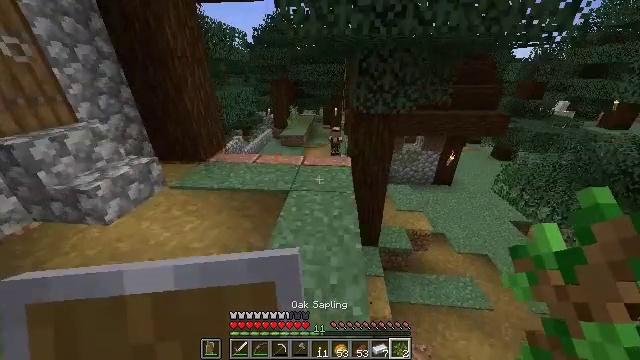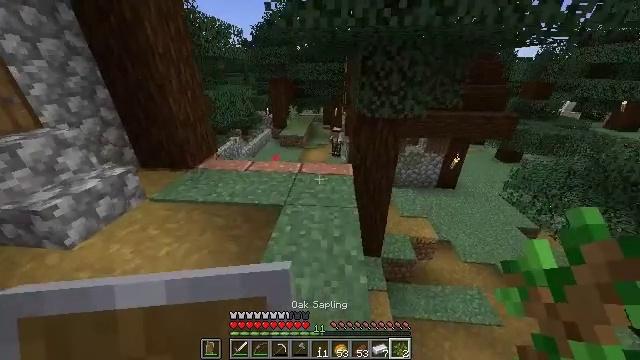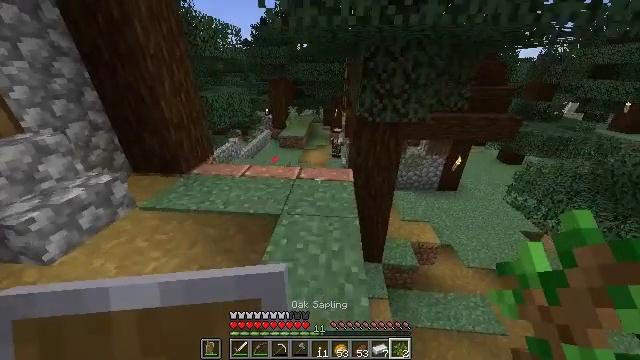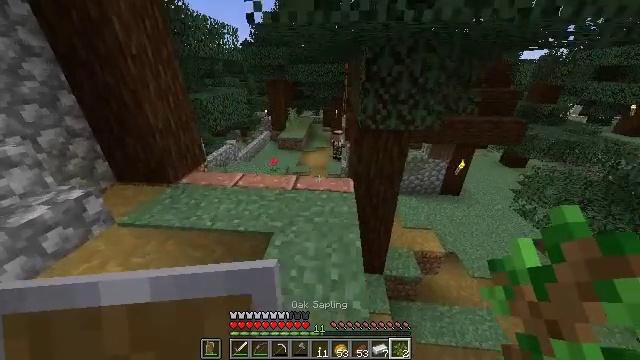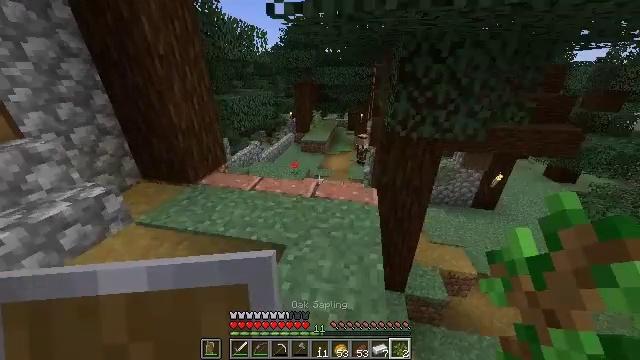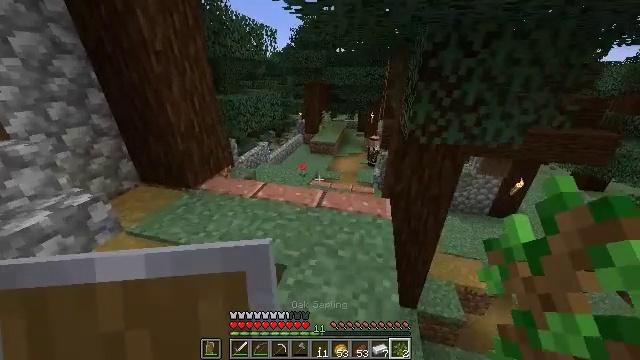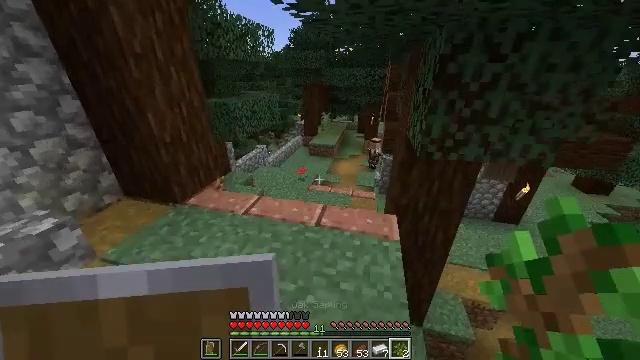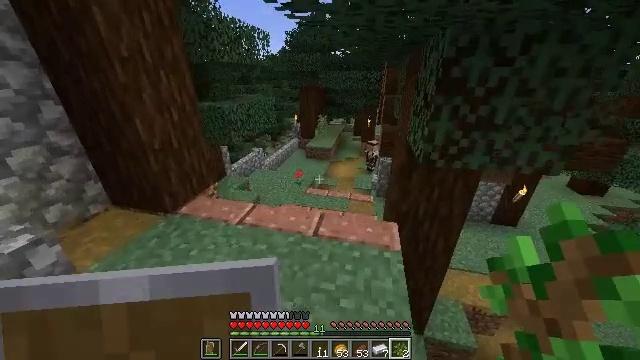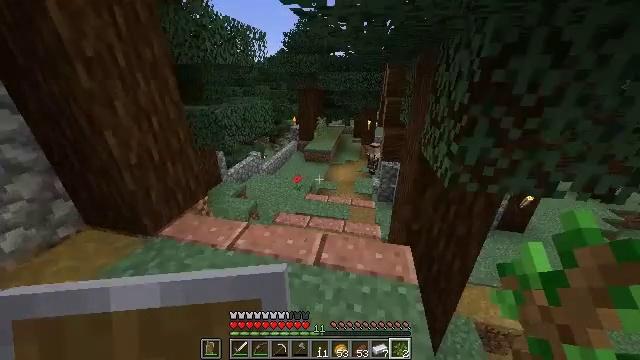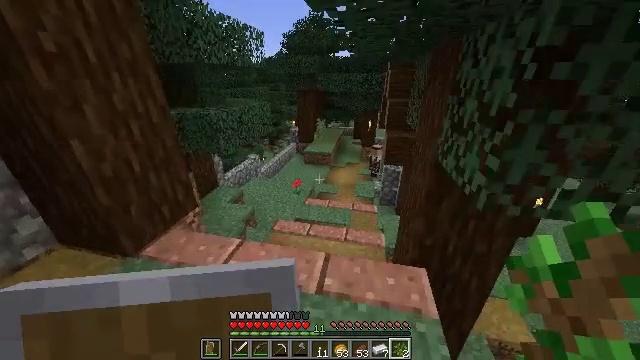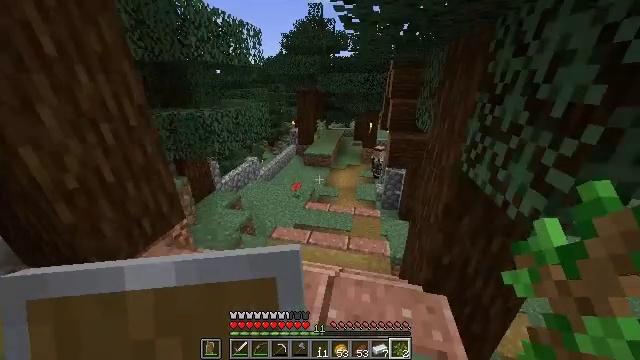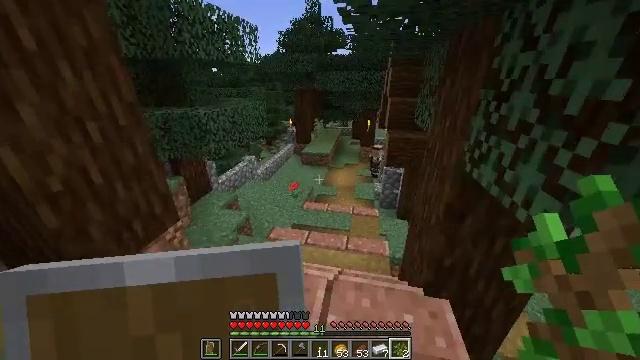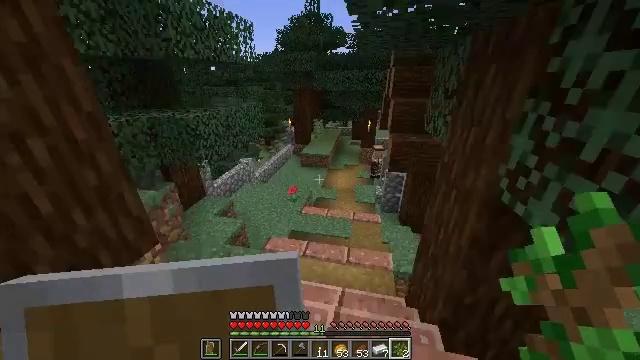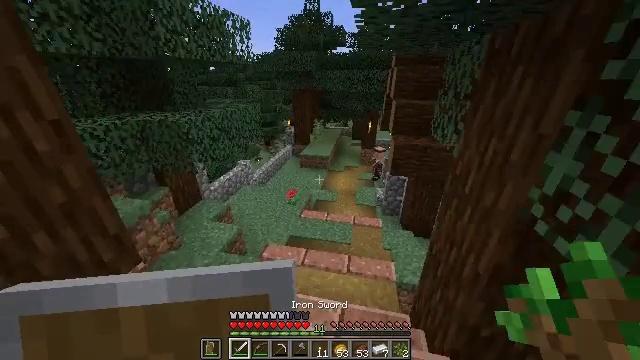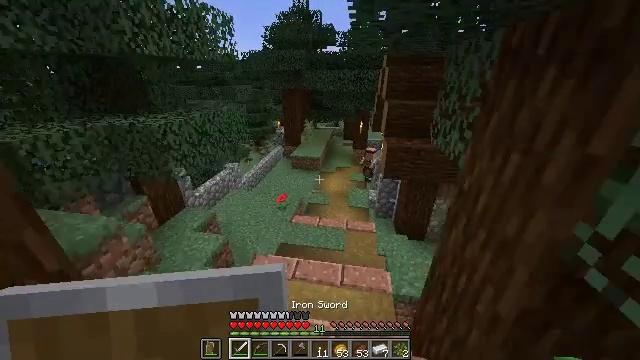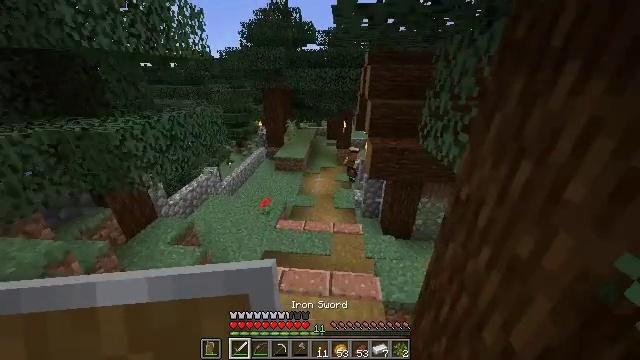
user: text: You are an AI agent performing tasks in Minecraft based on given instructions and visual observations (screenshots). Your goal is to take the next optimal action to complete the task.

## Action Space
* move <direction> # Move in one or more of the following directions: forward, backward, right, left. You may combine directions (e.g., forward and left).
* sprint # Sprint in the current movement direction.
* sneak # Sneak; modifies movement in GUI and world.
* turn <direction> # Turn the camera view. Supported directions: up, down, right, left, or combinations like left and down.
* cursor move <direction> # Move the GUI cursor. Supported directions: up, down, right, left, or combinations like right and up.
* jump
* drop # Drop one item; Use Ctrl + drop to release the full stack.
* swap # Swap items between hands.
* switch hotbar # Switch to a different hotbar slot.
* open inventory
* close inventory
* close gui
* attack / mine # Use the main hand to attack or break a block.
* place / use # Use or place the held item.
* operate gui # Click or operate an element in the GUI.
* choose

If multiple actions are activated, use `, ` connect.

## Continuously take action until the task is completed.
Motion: motion action
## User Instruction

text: Mine the cobblestone wall for materials.
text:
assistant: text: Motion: move forward
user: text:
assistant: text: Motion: move forward
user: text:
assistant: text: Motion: move forward
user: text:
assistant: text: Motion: move forward, turn left
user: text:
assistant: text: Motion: move forward, sprint, turn left
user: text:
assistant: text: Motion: move forward, sprint
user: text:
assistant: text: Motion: move forward, sprint
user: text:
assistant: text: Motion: move forward
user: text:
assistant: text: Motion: move forward
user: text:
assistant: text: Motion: move forward
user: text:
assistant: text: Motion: move forward
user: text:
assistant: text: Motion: move forward
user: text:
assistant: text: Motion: move forward
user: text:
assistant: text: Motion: move forward, turn right
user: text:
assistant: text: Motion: move forward, turn right
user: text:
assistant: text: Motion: move forward, turn right
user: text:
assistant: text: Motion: move forward, turn right
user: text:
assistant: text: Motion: move forward, turn right
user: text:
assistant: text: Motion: move forward
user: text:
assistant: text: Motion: move forward
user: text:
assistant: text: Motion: move forward
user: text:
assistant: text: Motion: move forward
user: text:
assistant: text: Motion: move forward, turn right
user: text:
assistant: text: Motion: move forward, turn right
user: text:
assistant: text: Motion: move forward, turn right
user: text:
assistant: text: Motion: move forward, turn right
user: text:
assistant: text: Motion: move forward, turn right
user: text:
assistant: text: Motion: move forward, turn right and up
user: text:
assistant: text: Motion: move forward, turn right
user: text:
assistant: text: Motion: move forward